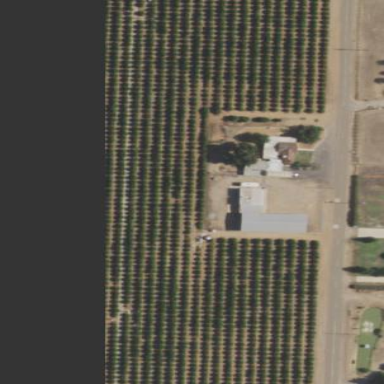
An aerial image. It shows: Orchard.